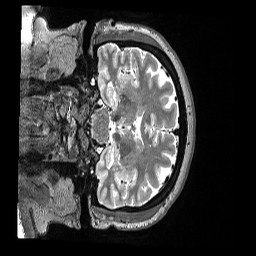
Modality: T2w
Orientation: coronal
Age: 43
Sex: female
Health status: ill
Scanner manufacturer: siemens
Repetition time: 3.2 s
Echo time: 0.566 s